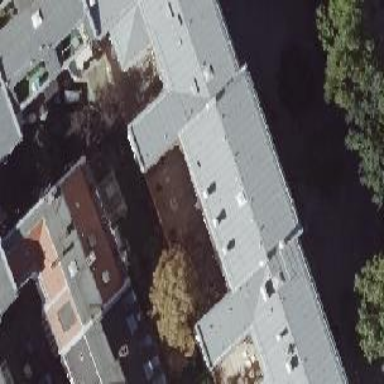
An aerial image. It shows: School building.